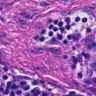
Metastatic tissue present: yes